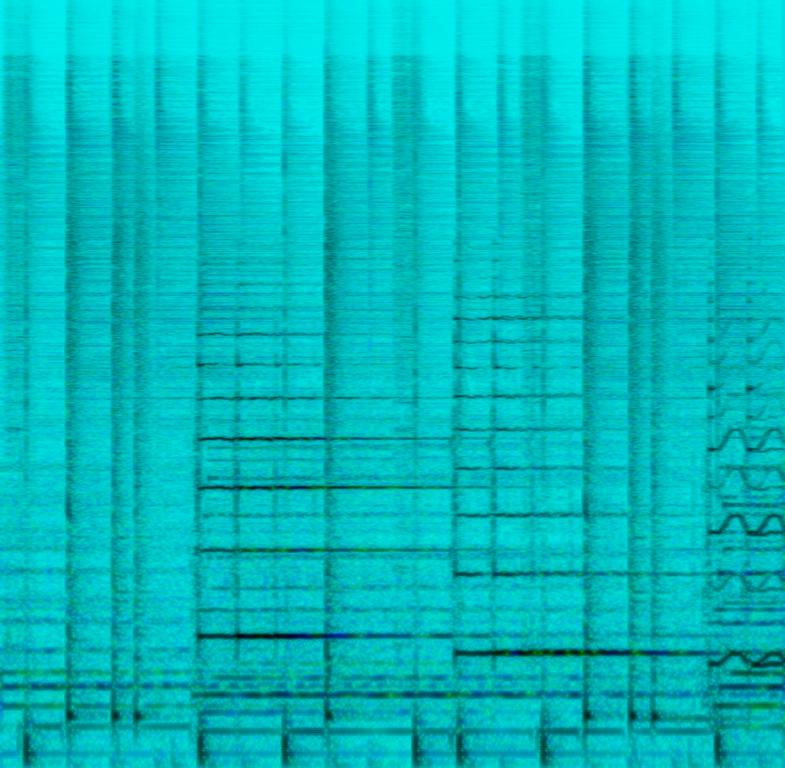
The song is an instrumental music piece. The song is slow tempo with an electric guitar playing lead with heavy echoes, steady drumming and a keyboard harmony. The song is casual and slightly out of rhythm. The song is an instrumental  with a casual listening vibe.